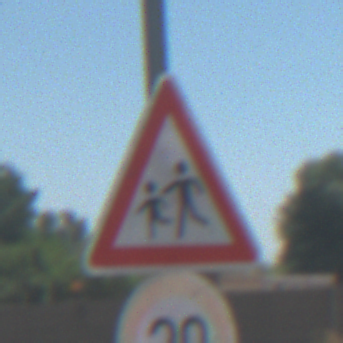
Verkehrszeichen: KinderRechts
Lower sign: Geschwindigkeit20
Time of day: Midday
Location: Outdoor (Nature)
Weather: Clear
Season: NotSpecified
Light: Natural